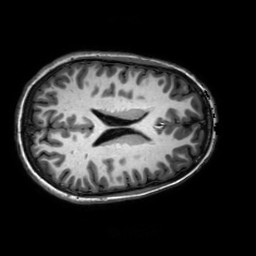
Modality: T1w
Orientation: axial
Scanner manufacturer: philips
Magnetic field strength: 3 T
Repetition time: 0.0096 s
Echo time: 0.0046 s